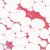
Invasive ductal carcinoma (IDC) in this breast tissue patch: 0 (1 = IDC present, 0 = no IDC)